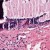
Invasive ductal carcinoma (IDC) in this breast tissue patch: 0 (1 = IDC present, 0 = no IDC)